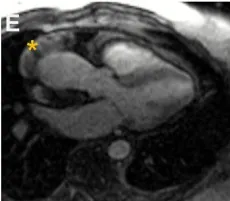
Cine cardiac magnetic resonance imaging. (B) Sagittal candy-cane view of the aorta showing pericardial effusion (arrows) and masses (asterisk).
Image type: radiology (mri)